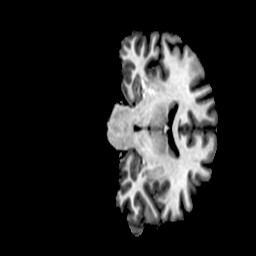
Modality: T1w
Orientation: coronal
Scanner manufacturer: ge
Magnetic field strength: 3 T
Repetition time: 0.00766 s
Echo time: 0.003476 s